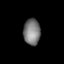
Tissue: prostate
Cell type: Fibroblasts
Senescence score: 0.7352
Nuclear area (px): 438
Mean DAPI intensity: 120.943